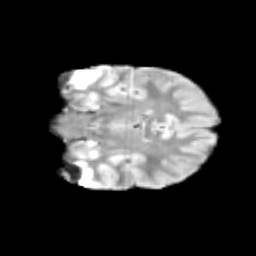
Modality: T2w
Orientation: coronal
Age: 10
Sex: female
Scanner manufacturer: siemens
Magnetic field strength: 3 T
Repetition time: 3.8 s
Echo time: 0.07 s